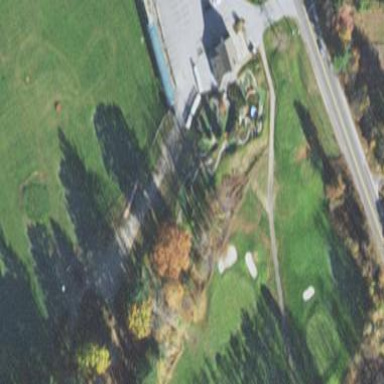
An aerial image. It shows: Miniature golf leisure land.